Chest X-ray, AP view. Patient: 34 years old, sex F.
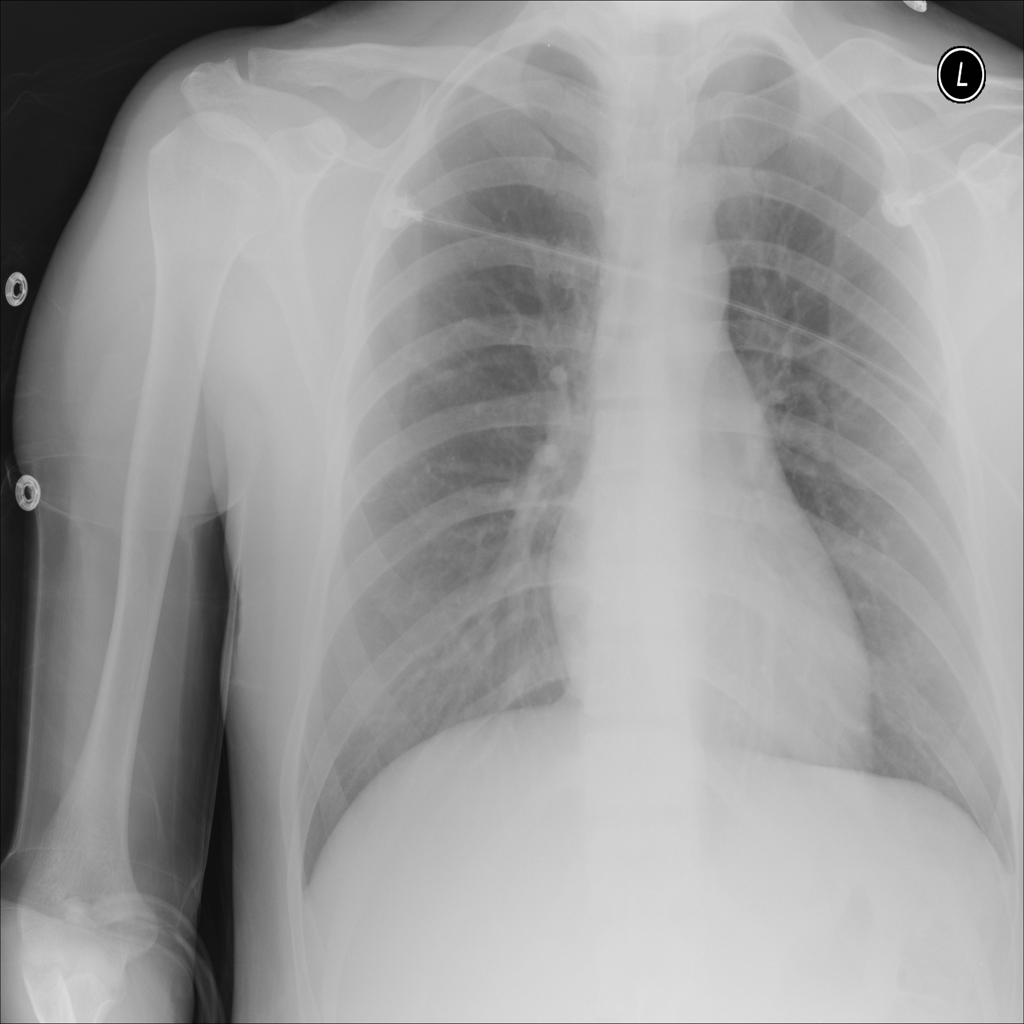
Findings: No Finding